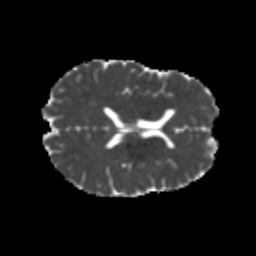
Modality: MD
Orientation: axial
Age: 24
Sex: male
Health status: healthy
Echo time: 0.074 s